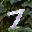
Label: 7